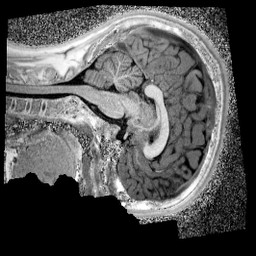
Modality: UNIT1_denoised
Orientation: sagittal
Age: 12
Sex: male
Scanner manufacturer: siemens
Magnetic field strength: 3 T
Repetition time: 4 s
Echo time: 0.00299 s